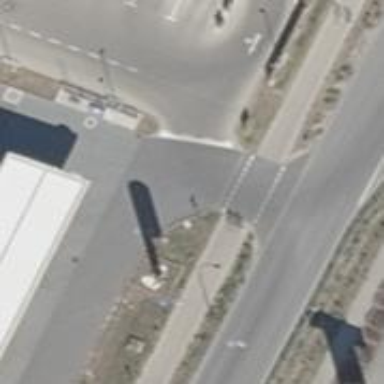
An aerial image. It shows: Road leading to car wash service.